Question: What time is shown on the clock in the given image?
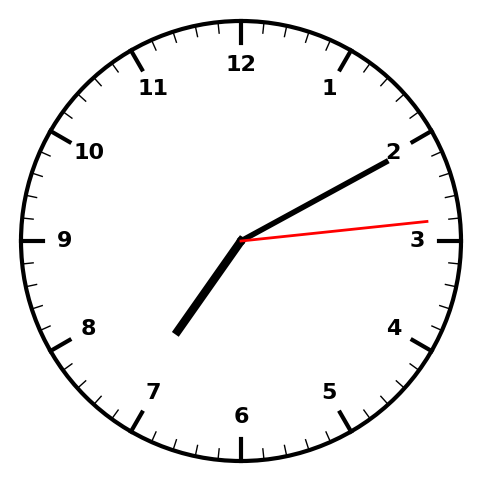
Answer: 07:10:14